Question: How to suppress / automate a response to the 'Microsoft Excel has stopped working' dialogue box shown below? I already have disabled autosave for the WB in question. I'd like to bypass the dialogue box and immediately initiate the auto-restart. If the box hangs around for long enough (more than an hour?) i think it does actually restart, but I'm for a way to do this immediately.

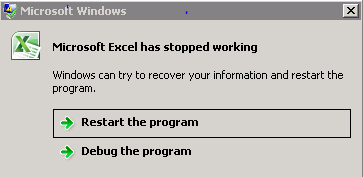
Answer: You can't do that by design, as you can lose precious data when a program gets force-shutdown. Defaulting to doing this as soon as windows notices the program failing is not possible, but if it would help you can disable the pop-up using <URL> guide.